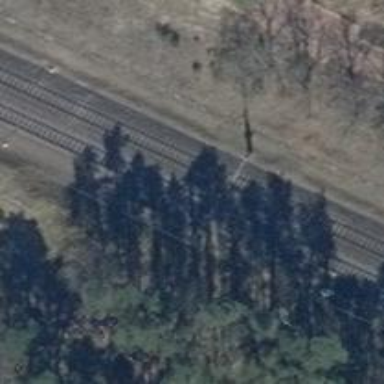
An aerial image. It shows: Railway milestone with catenary mast.